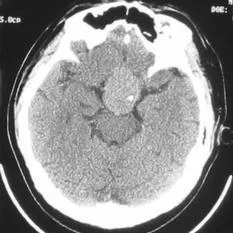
The preoperative cranial CT scan showing a high-density mass in the suprasellar cistern with spot intratumoral calcification.
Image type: radiology (ct)